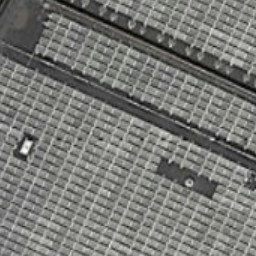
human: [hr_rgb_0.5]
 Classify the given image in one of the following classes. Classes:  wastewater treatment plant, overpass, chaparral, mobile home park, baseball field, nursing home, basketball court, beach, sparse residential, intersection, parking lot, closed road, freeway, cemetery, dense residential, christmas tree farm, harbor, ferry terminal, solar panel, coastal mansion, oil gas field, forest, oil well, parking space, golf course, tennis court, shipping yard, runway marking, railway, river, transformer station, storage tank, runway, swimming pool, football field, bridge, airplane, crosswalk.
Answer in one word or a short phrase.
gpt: solar panel